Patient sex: M
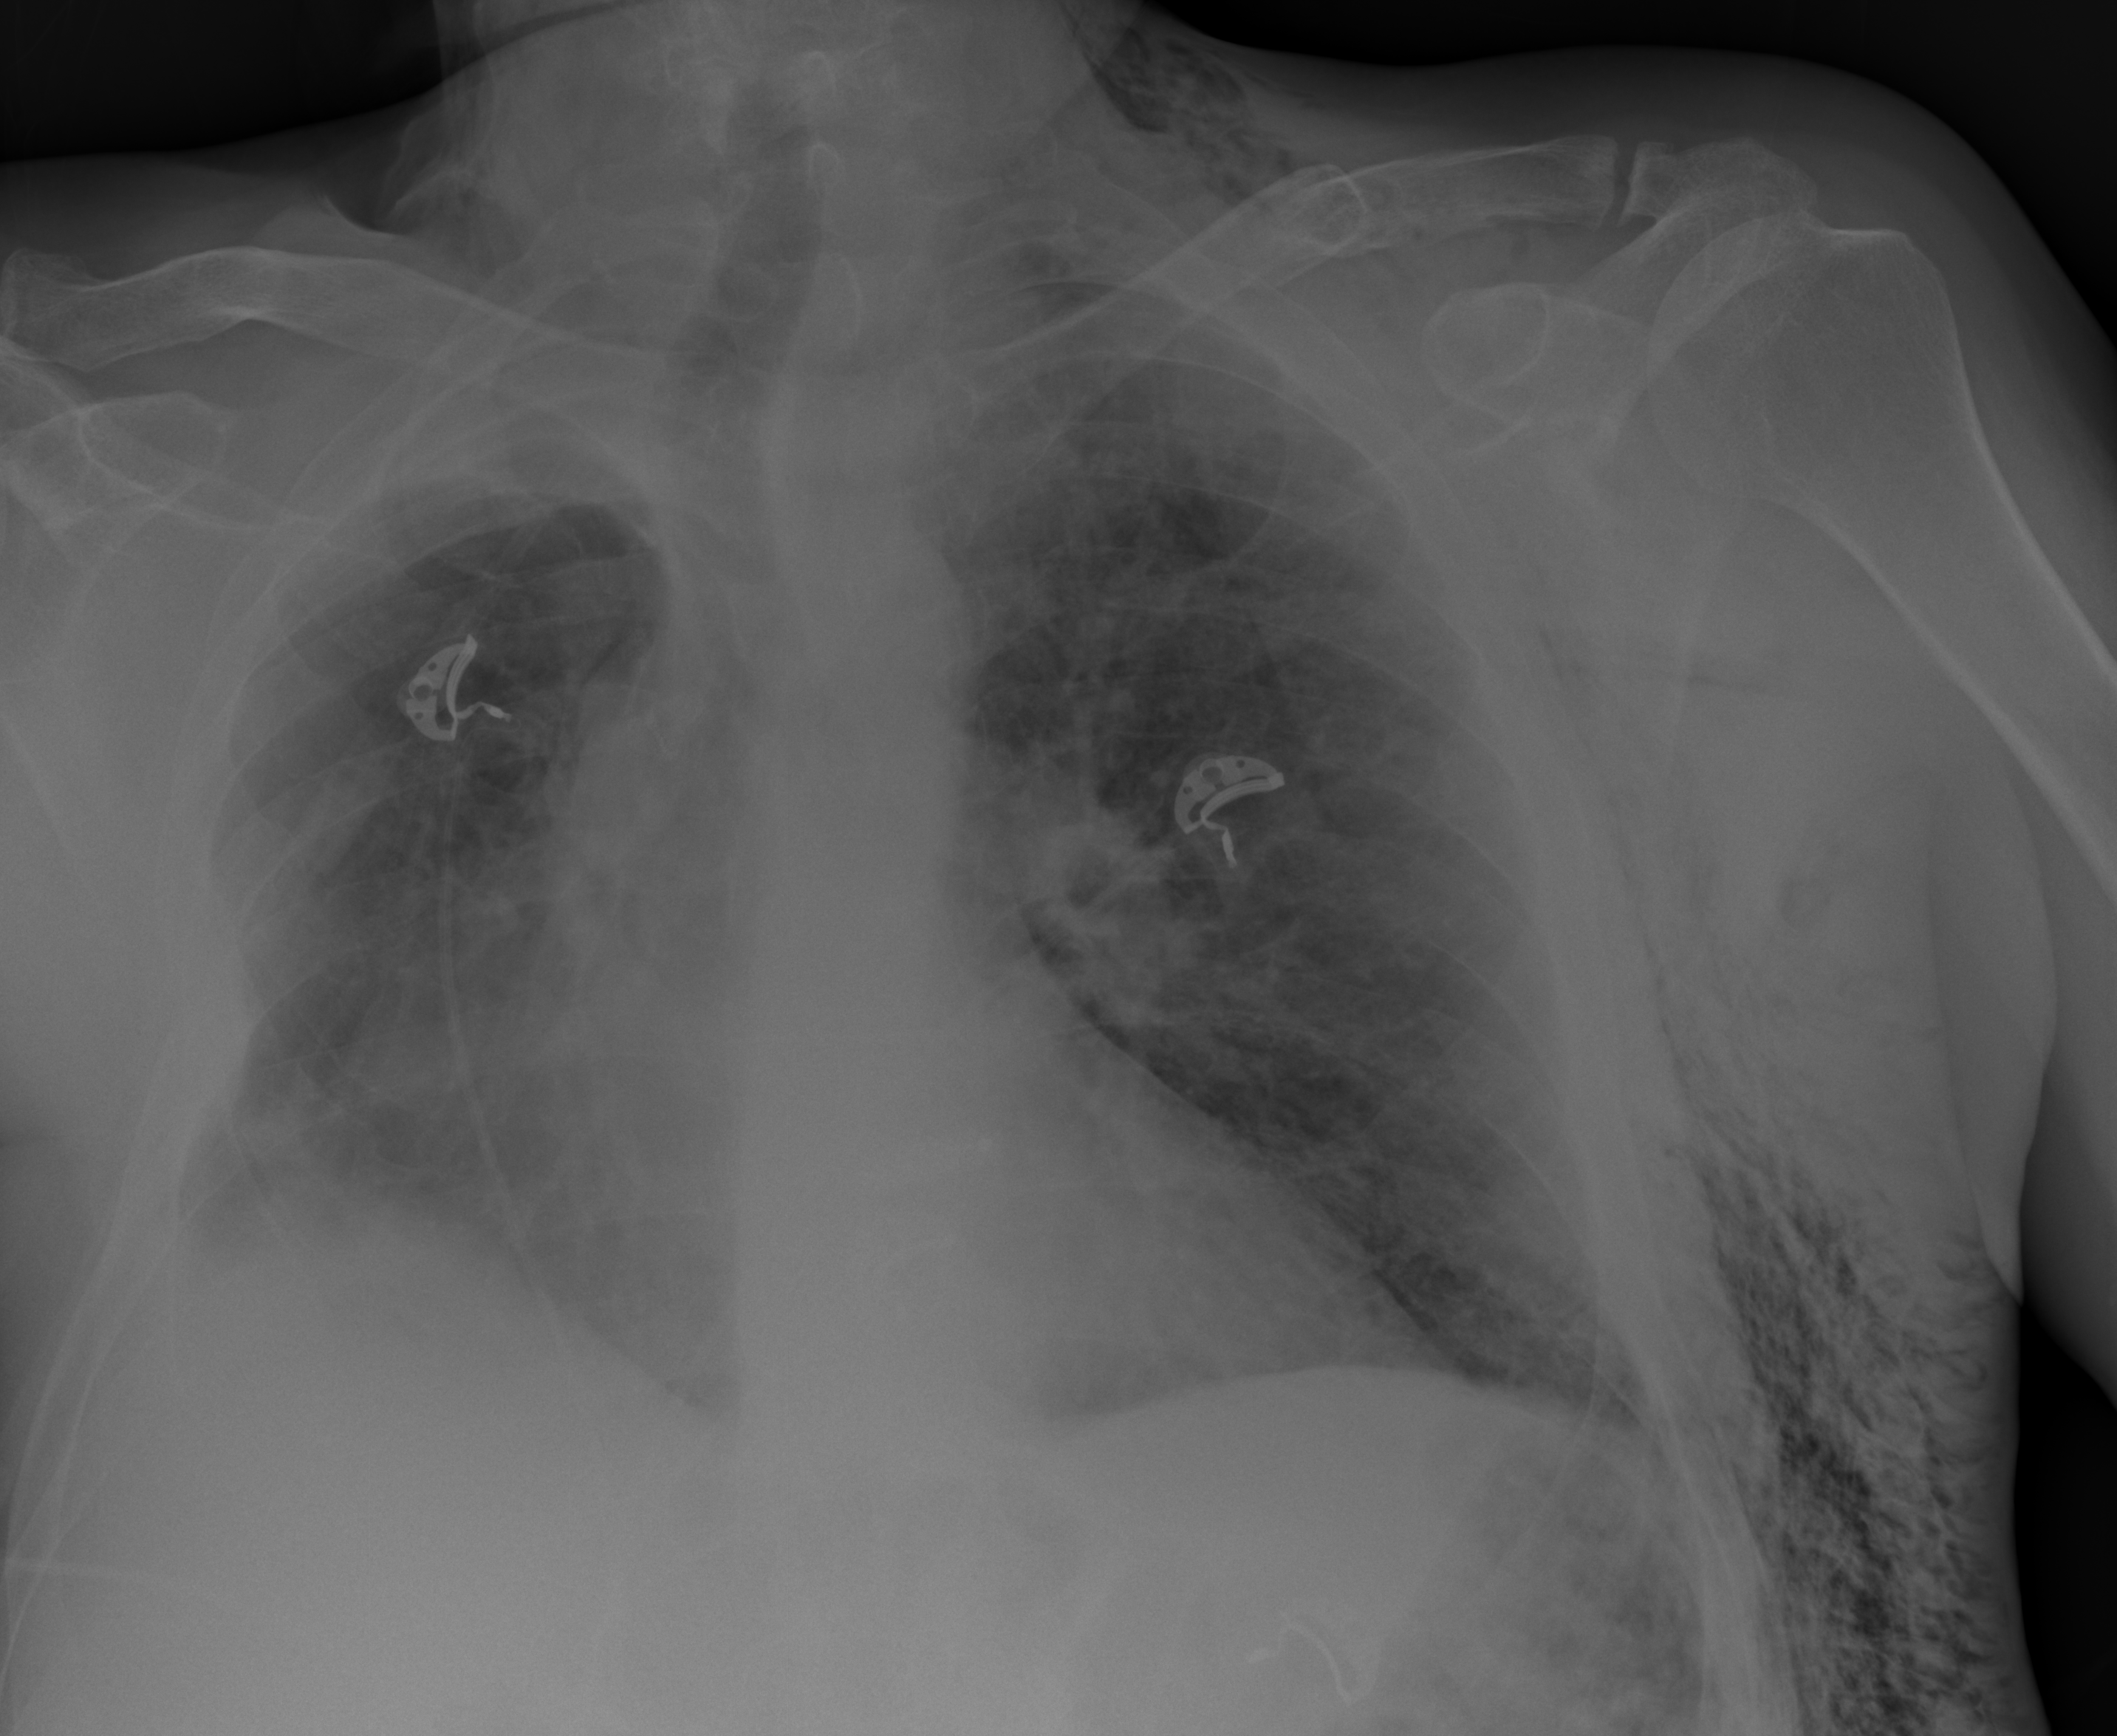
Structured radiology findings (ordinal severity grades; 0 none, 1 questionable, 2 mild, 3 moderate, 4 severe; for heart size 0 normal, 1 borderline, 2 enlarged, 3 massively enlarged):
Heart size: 1
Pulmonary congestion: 2
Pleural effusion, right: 2
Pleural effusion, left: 0
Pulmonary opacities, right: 2
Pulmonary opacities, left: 2
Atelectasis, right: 2
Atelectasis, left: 2